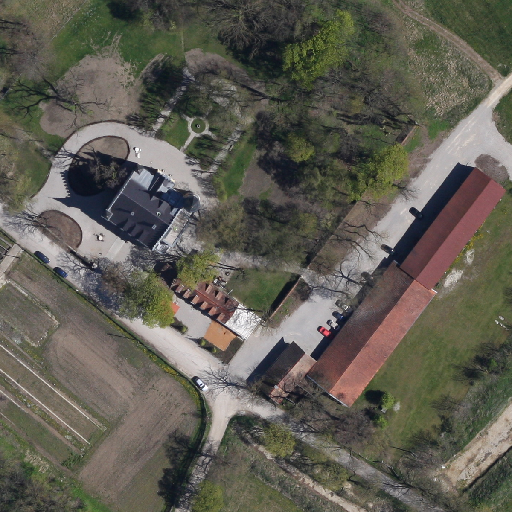
Referring expression: sidewalk along with tree